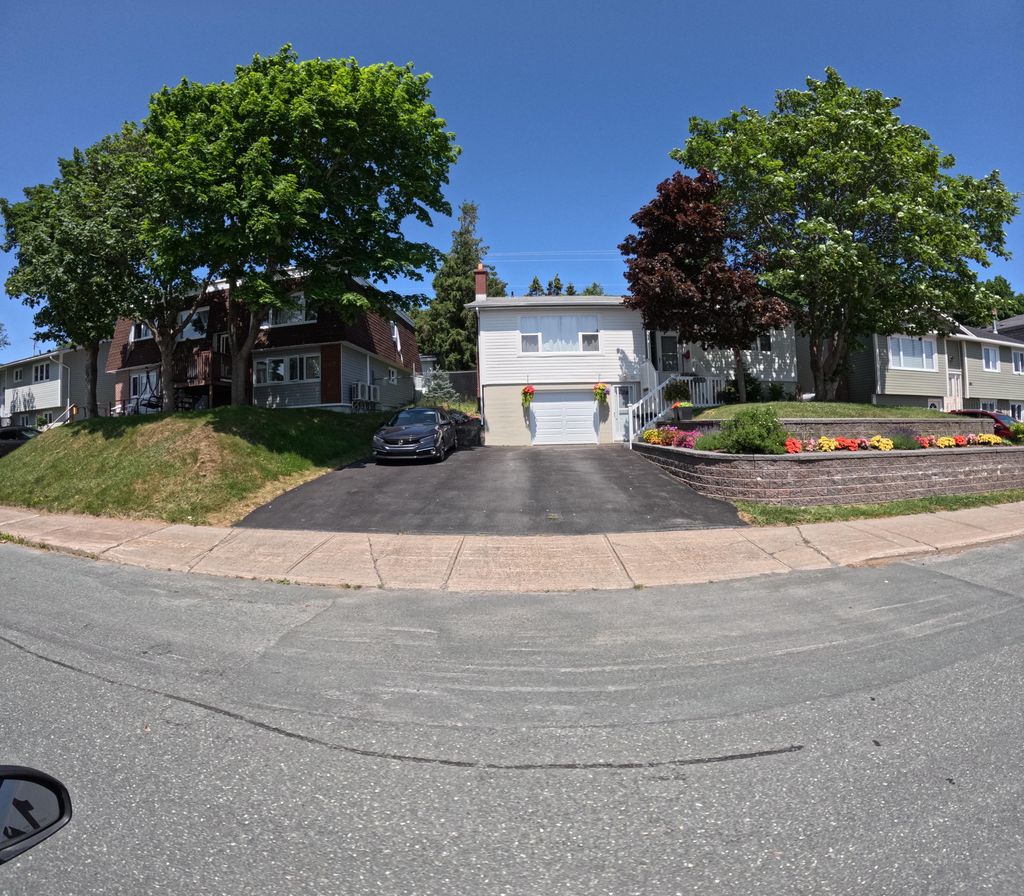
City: st_johns